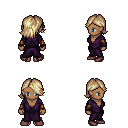
a pixel art fantasy rpg character, female body template, human, dark skin, purple robe, magenta pants, white blonde swoop hairstyle, leather bracers, maroon shoes, four views (front, back, left, right), 2x2 character sprite sheet, small pixel art, hard edges, no anti-aliasing